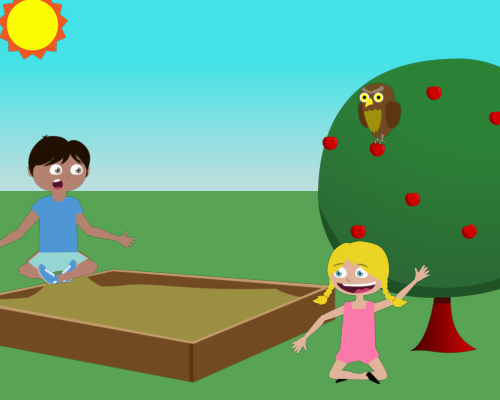
apple tree right side cut off a  owl sun left corner sandbox to the left surprised boy sitting in front of it  right happy girl with one arm up kneeling  in front of box on right side